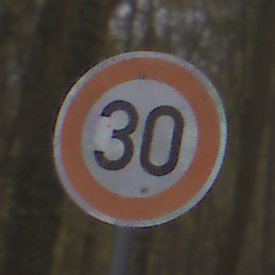
Verkehrszeichen: Geschwindigkeit30
Umgebung: Outdoor, Nature
Tageszeit: MorningAfternoon
Wetter: Overcast
Licht: Natural
Jahreszeit: Autumn
Kontrast: LowContrast